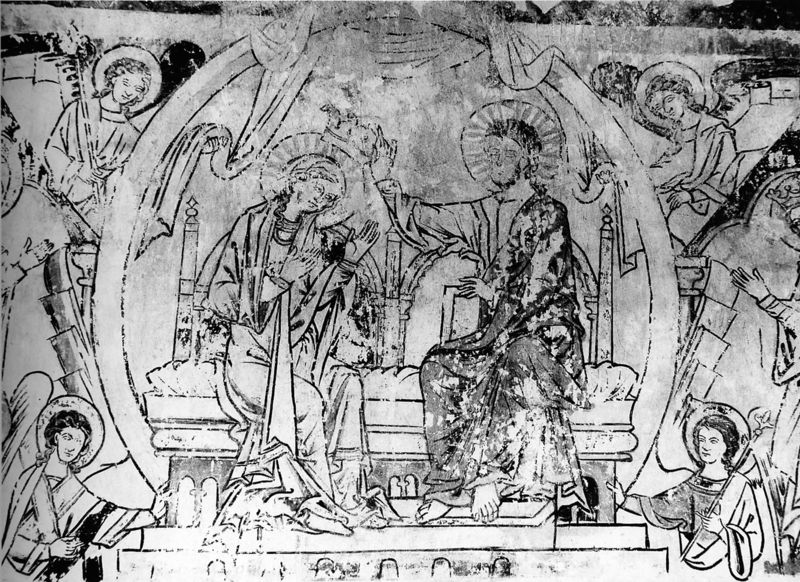
Titel: Marienkrönung
Institution: Helmstedt, Kloster Marienberg, Magdalenenkapelle
Schlagwörter: flügel, hand, mann, sitzen, frau, schwarz, tuch, bart, band, rahmen, bild, hände, vorhang, kirche, gewand, mantel, sitzend, paar, krone, kreis, rund, engel, bogen, stab, fahne, treppe, kissen, thron, stufen, schwarzweiss, heiligenschein, verschwommen, christus, jesus, krönung, kapelle, baldachin, hochzeit, heilige, fresko, bänder, heilig, maria, sitzbank, erzengel, fresco, josef, joseph, zepter, marienkrönung, mandorla, trauung, beschädigt, abgeblättert, throm, byzantisch, rönung, thhron, marien krnung, jesusß, chirstlich